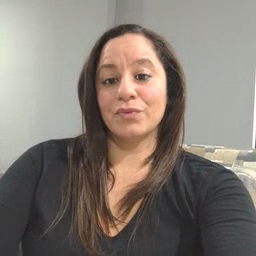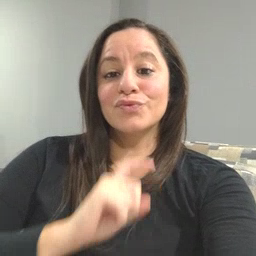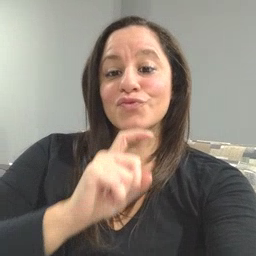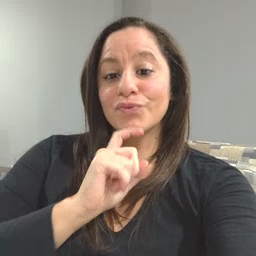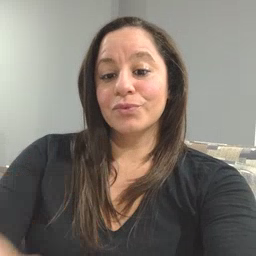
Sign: garbage